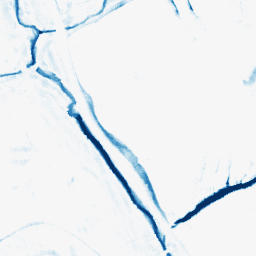
Category: morphological
Decomposition family: morphological_rect
Decomposition parameters: operation: closing
width: 10
height: 10
Upsampling method: quintic
Upsampling parameters: scale: 4
Upsampling scale: 4